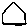
Label: house